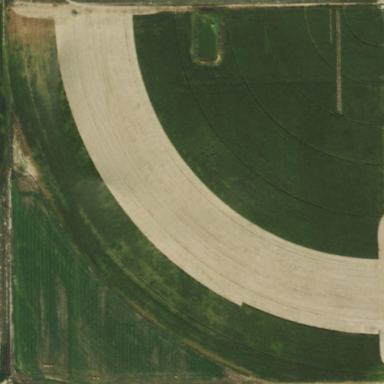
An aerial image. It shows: Farmland with pivot irrigation system.